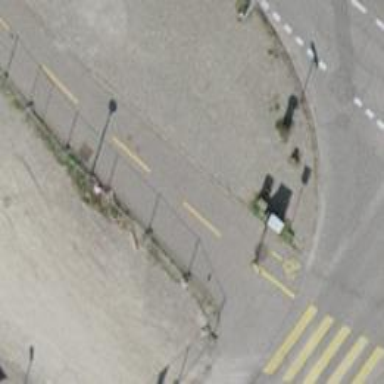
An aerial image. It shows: Cycle barrier.